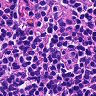
Metastatic tissue present: no